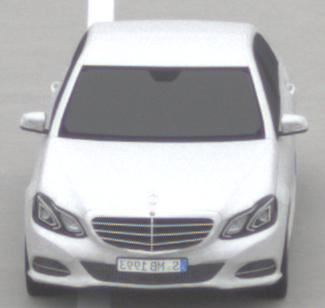
Make: Mercedes-Benz
Model: E 200
Detailed model: E-Class (212) Limousine
Model produced from: 2013/04
Model produced until: 2015/10
Doors: 4
Color: white
Road condition: dry road
Daytime: midday
Contrast: low contrast